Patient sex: M
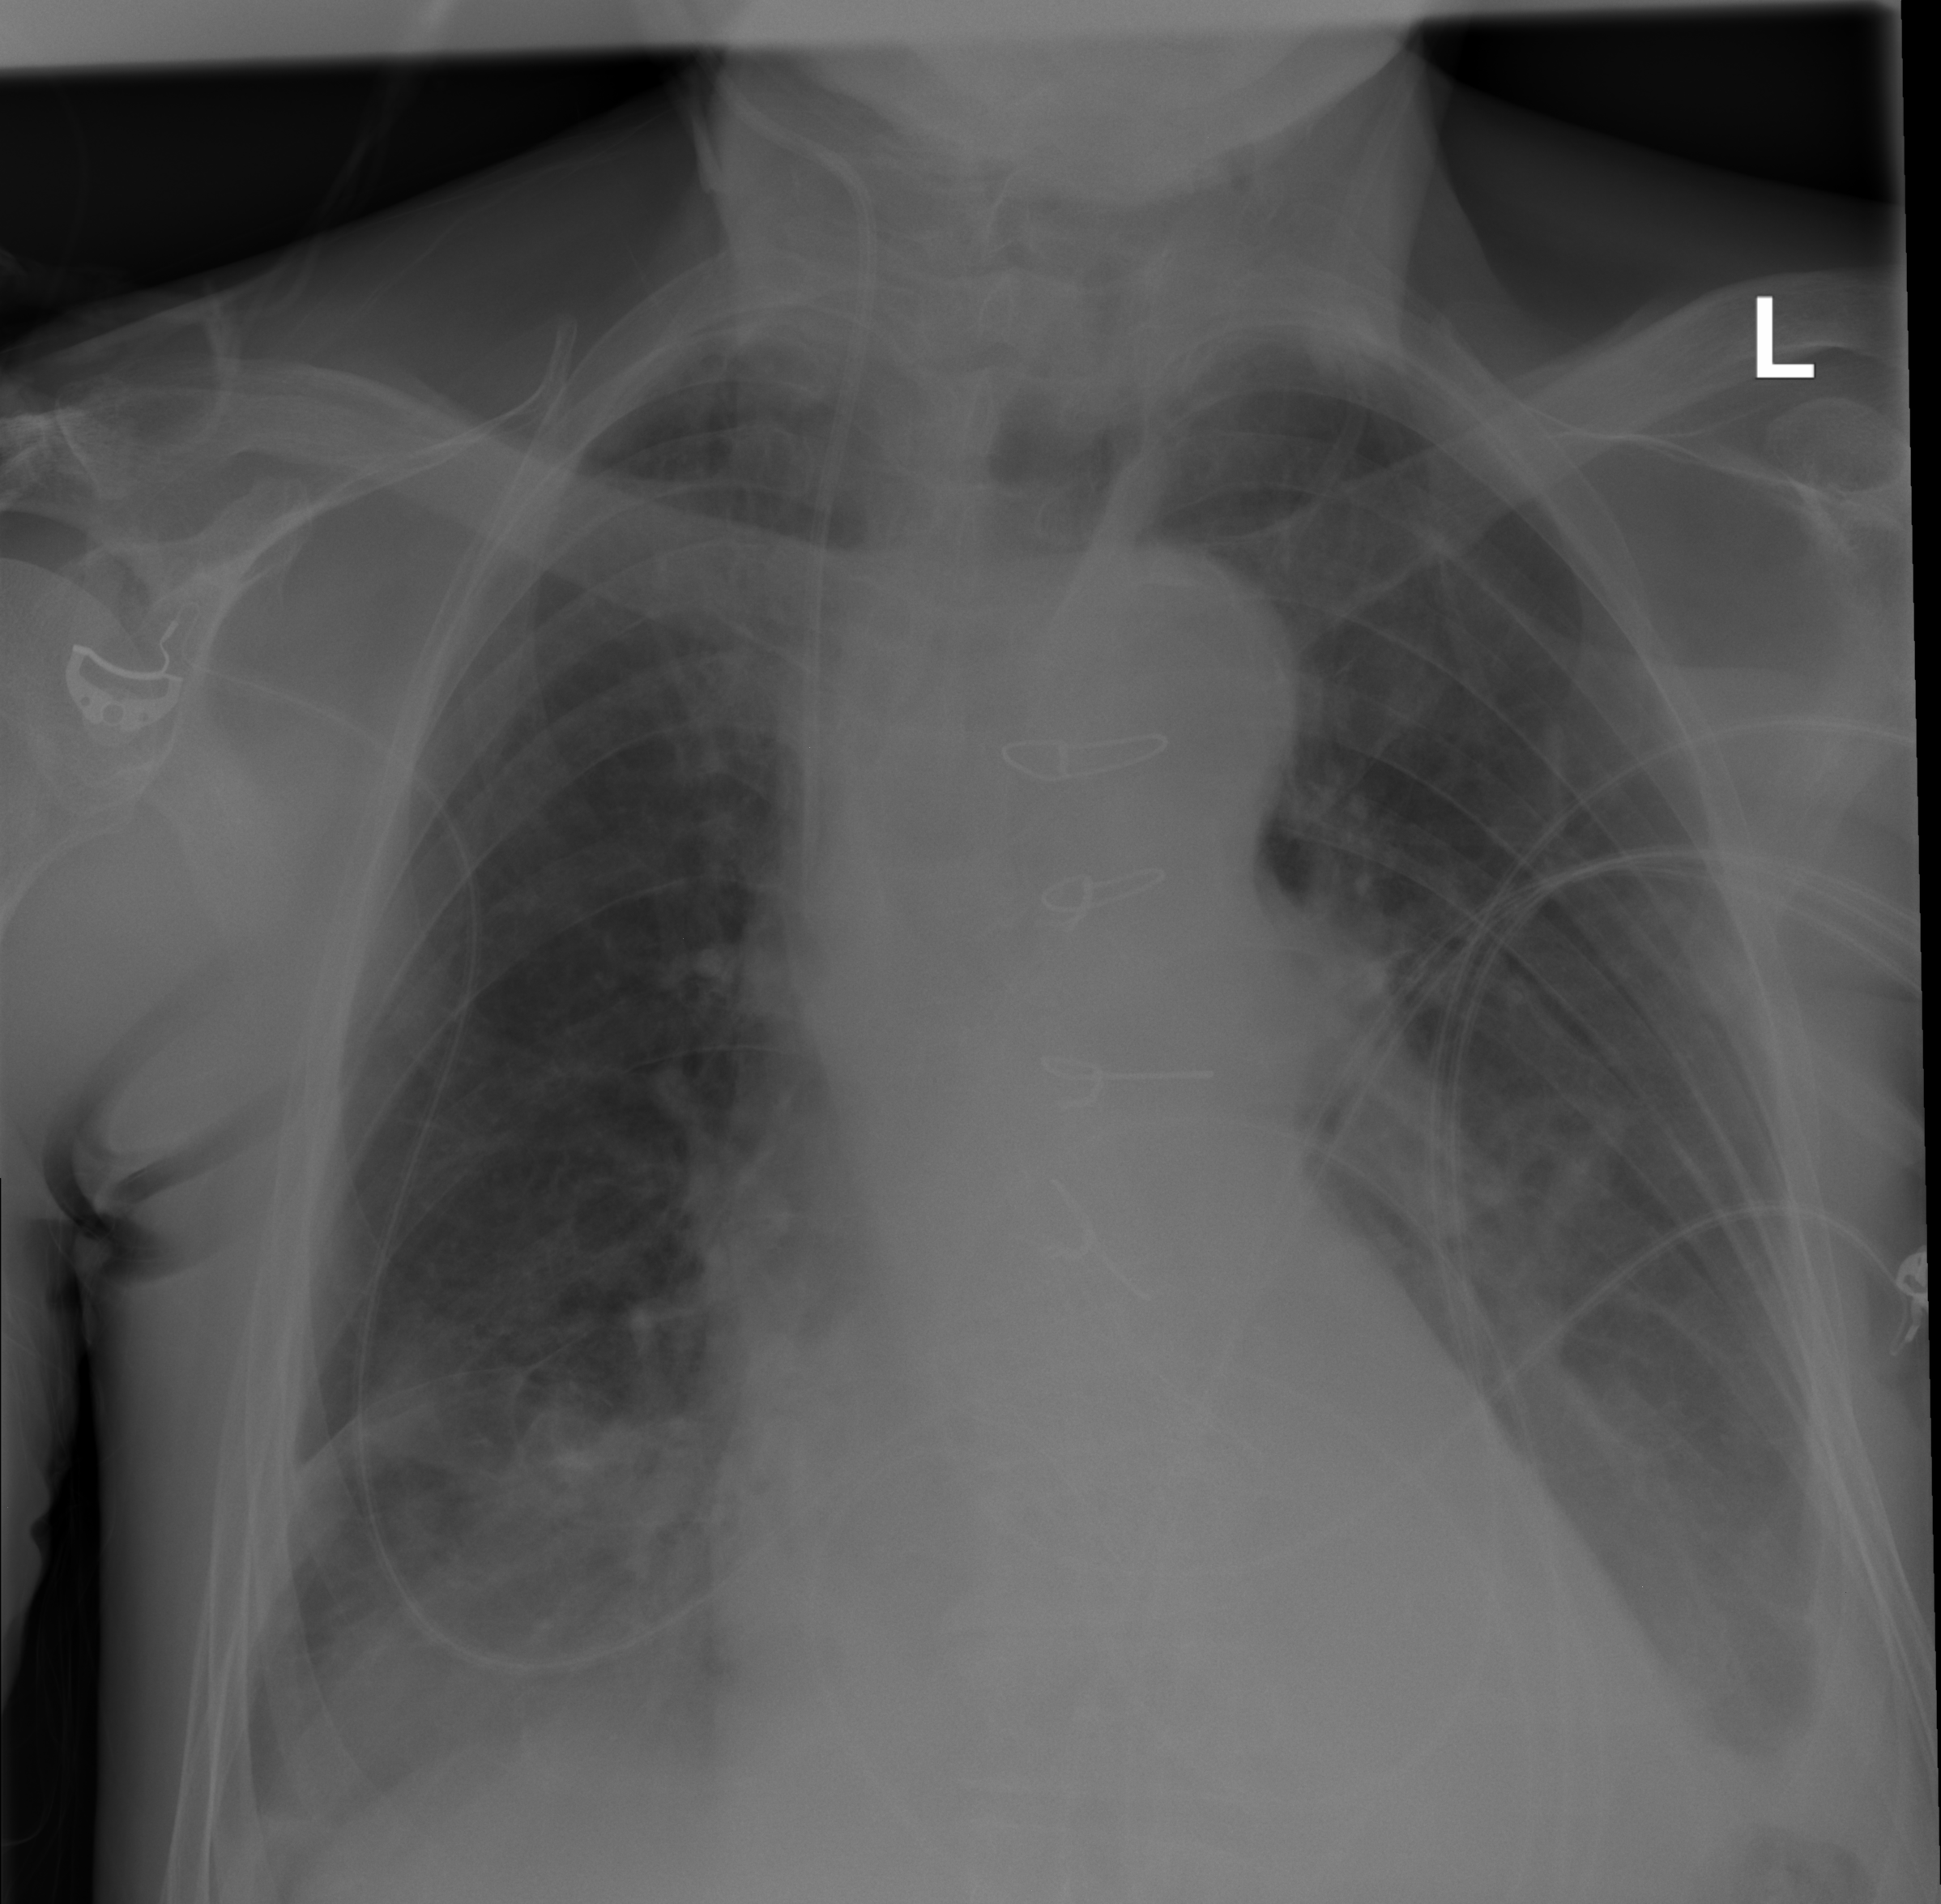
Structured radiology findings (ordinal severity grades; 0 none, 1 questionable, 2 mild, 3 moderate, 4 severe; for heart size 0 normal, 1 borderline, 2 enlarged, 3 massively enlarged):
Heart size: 0
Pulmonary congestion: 0
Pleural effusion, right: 2
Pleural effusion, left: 2
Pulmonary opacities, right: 0
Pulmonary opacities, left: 0
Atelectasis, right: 2
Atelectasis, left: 2